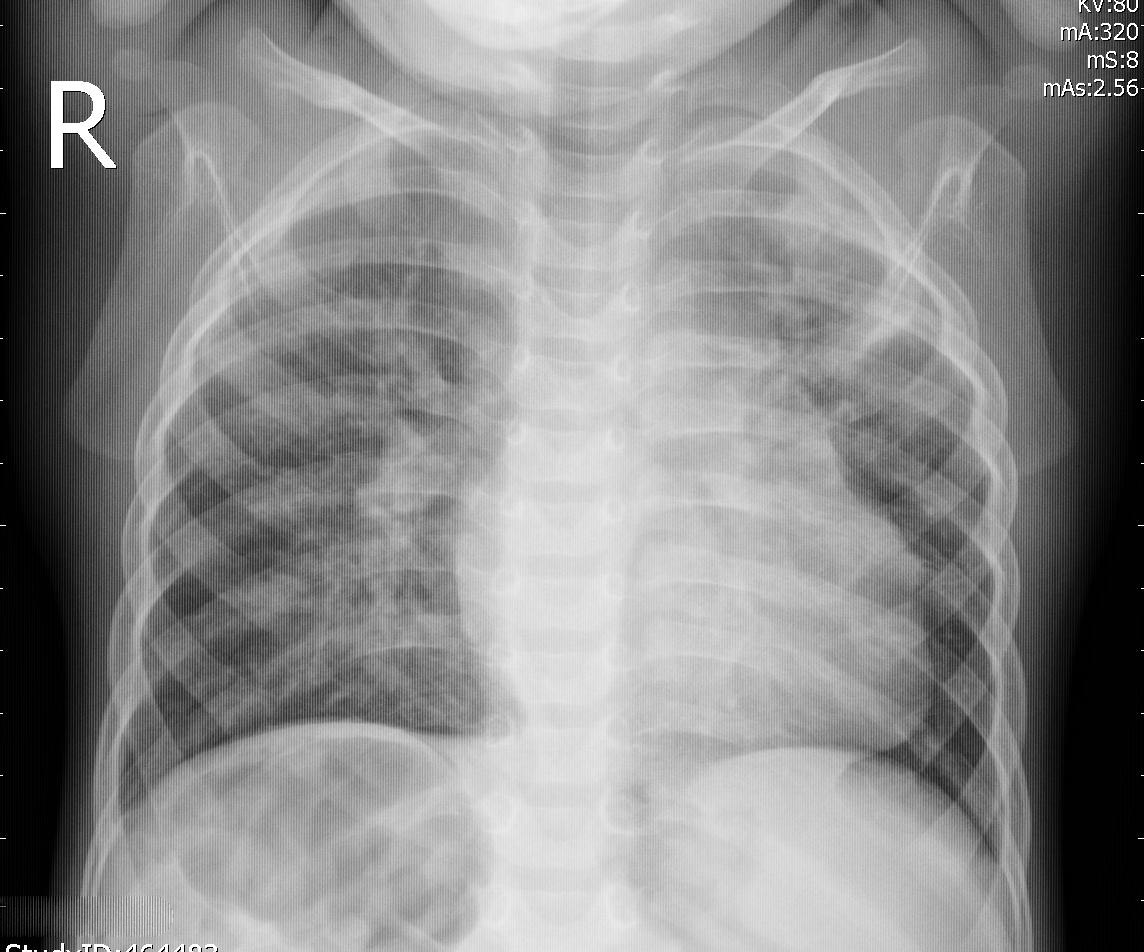
Diagnosis: PNEUMONIA